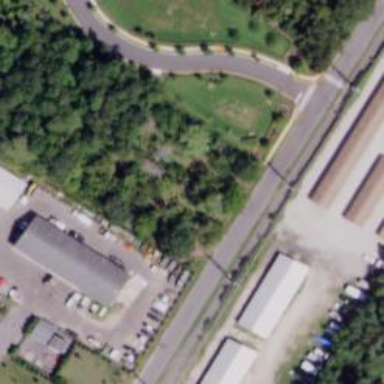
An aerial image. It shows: Asphalt cycleway.